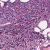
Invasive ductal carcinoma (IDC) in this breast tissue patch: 1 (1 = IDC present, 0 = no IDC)